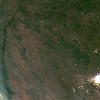
Label: land